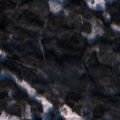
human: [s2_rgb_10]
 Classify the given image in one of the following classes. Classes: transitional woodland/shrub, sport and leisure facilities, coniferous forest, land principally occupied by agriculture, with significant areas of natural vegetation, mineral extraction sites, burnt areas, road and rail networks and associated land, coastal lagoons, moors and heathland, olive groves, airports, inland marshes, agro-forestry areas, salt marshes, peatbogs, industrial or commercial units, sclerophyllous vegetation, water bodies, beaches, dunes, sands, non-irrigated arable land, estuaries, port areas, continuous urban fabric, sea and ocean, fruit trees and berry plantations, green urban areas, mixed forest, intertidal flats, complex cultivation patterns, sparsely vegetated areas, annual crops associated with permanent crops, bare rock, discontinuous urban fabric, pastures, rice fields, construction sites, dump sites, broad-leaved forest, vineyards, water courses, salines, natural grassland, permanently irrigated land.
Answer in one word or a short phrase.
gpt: coniferous forest, mixed forest